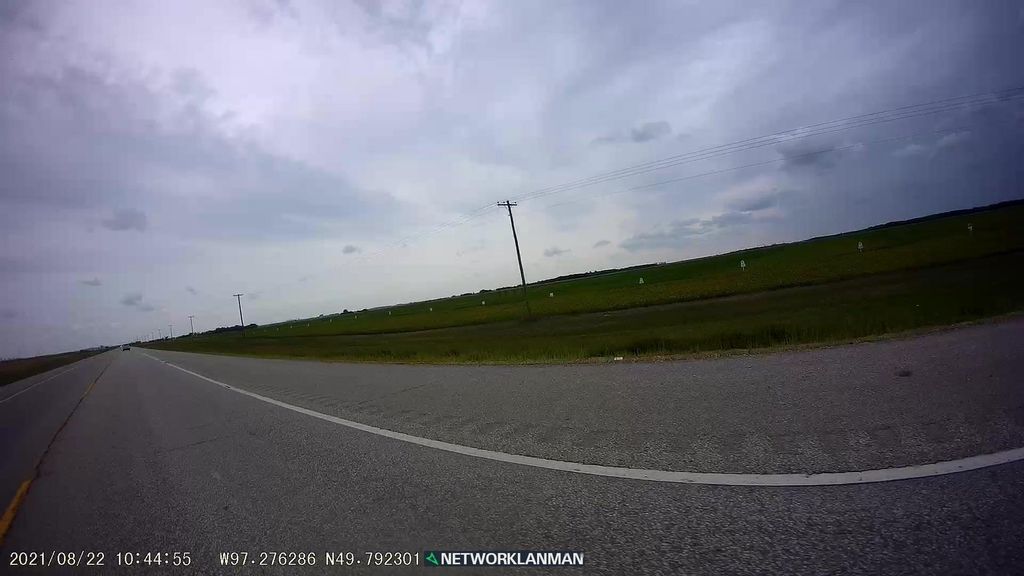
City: winnipeg